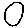
Label: circle